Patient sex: F
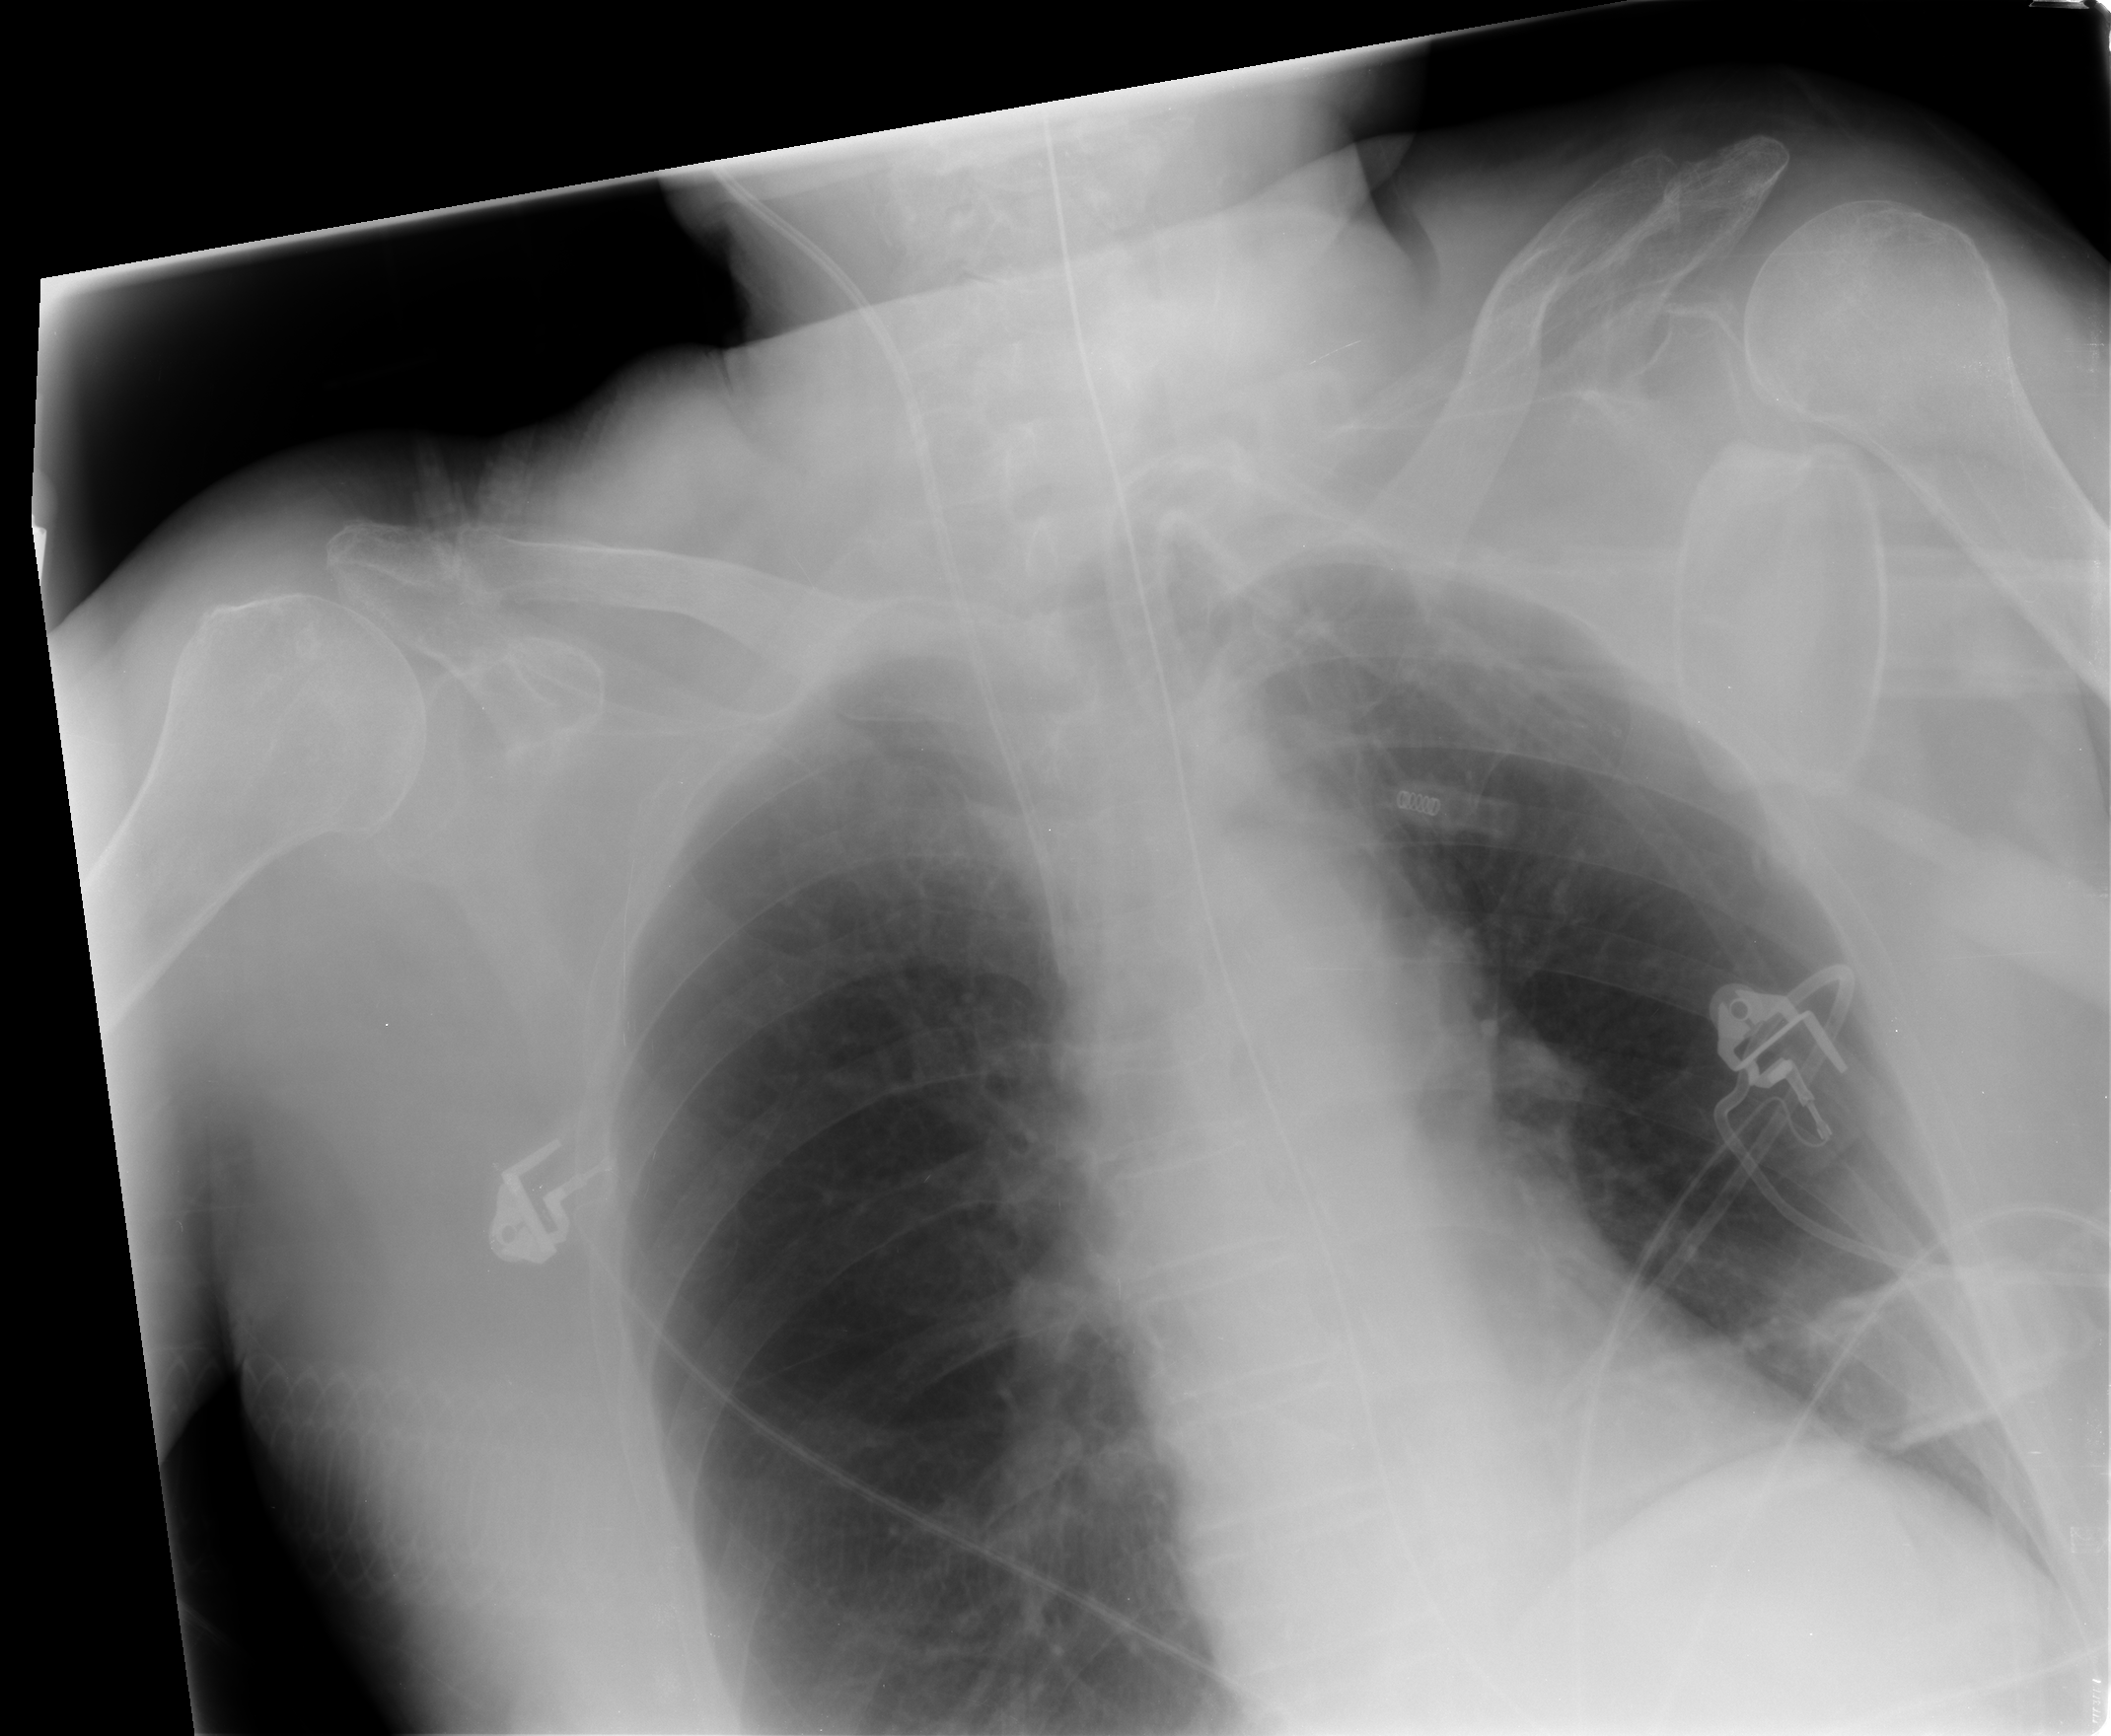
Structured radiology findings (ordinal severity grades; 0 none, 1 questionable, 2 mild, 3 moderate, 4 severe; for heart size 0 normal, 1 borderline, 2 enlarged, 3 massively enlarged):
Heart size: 0
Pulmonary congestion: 0
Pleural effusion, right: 0
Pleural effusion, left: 0
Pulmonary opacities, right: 0
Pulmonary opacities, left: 0
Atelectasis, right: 2
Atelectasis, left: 2